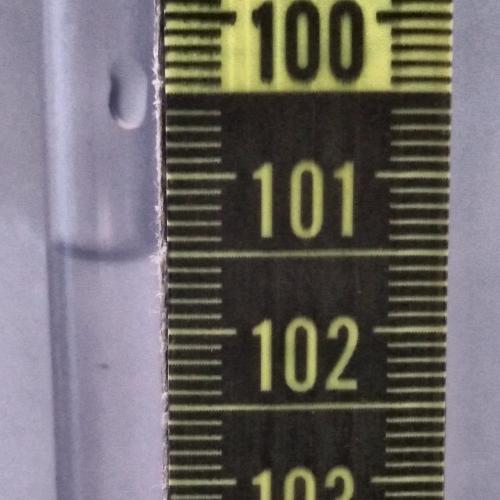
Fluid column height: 101.5 cm